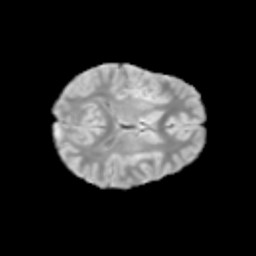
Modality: T2w
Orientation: axial
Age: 12
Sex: female
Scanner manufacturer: siemens
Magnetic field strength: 3 T
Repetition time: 3.8 s
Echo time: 0.07 s